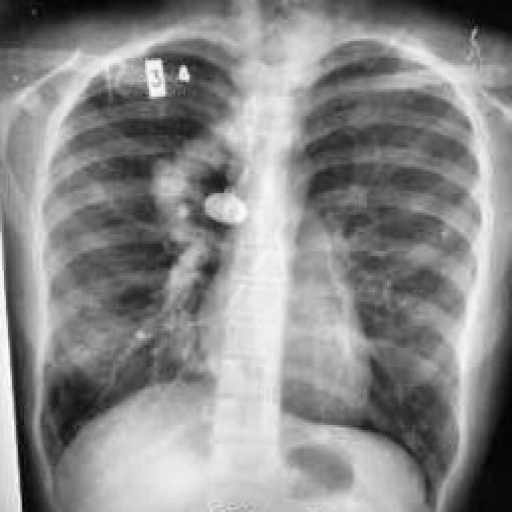
Finding: TUBERCULOSIS